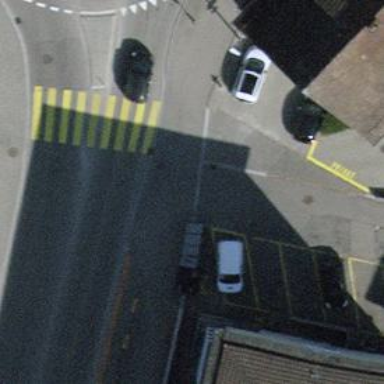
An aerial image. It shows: Marked road crossing.